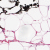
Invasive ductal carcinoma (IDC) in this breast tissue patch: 0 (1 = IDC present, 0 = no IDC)